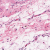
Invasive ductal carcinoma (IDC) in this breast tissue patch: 0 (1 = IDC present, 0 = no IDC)